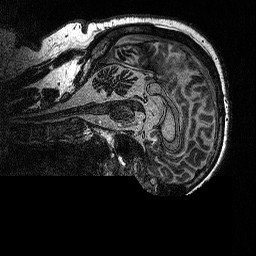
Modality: MP2RAGE
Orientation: sagittal
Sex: male
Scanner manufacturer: siemens
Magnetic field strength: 3 T
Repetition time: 5 s
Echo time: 0.00292 s